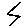
Label: zigzag